Question: I tried for hours, but I could not succeed. My data frame is simply
'''
df <- as.data.frame(matrix(c("g","d","a","b","z",5,4,3,2,1),5,2))
library("plotly")
p <- plot_ly(data = df,x = ~V1,y = ~V2,type = "scatter",mode = "lines+markers") %>%
layout(title = "my title")
p
'''
So, this give me

But I don't want x axis to be sorted alphabetically, I just want to keep the order as it is and see a decreasing graph.
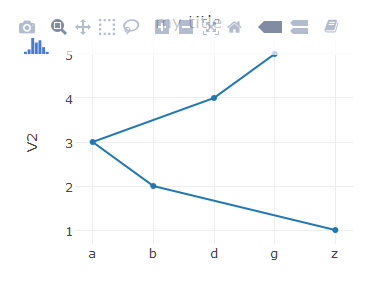
Answer: First of all, a matrix can only hold data of class. Hence you have a matrix of strings that you are converting to a 'data.frame'. Because by default 'stringAsFactors = TRUE', your character matrix is converted to a 'data.frame' of 'factor''s, where the levels of your two columns are by default sorted. Alphabetically for 'V1' and in increasing order for 'V2'.
If you don't wish to modify the data directly to remedy the issue at the source - as pointed out in the other answers, you can altenatively use 'plotly''s 'categoryorder =' argument inside 'layout()' in the following way:
'''
library(plotly)
xform <- list(categoryorder = "array",
categoryarray = df$V1)
plot_ly(data = df,
x = ~V1,
y = ~V2,
type = "scatter",
mode = "lines+markers") %>%
layout(title = "my title",
xaxis = xform)
'''
<URL>